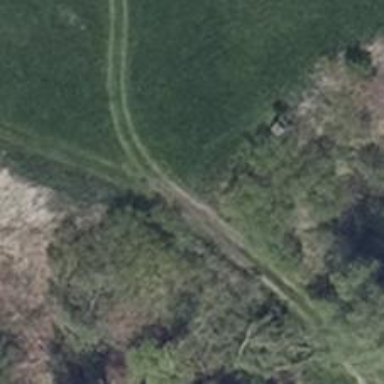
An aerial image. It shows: Track road with grade3 tracktype.